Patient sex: M
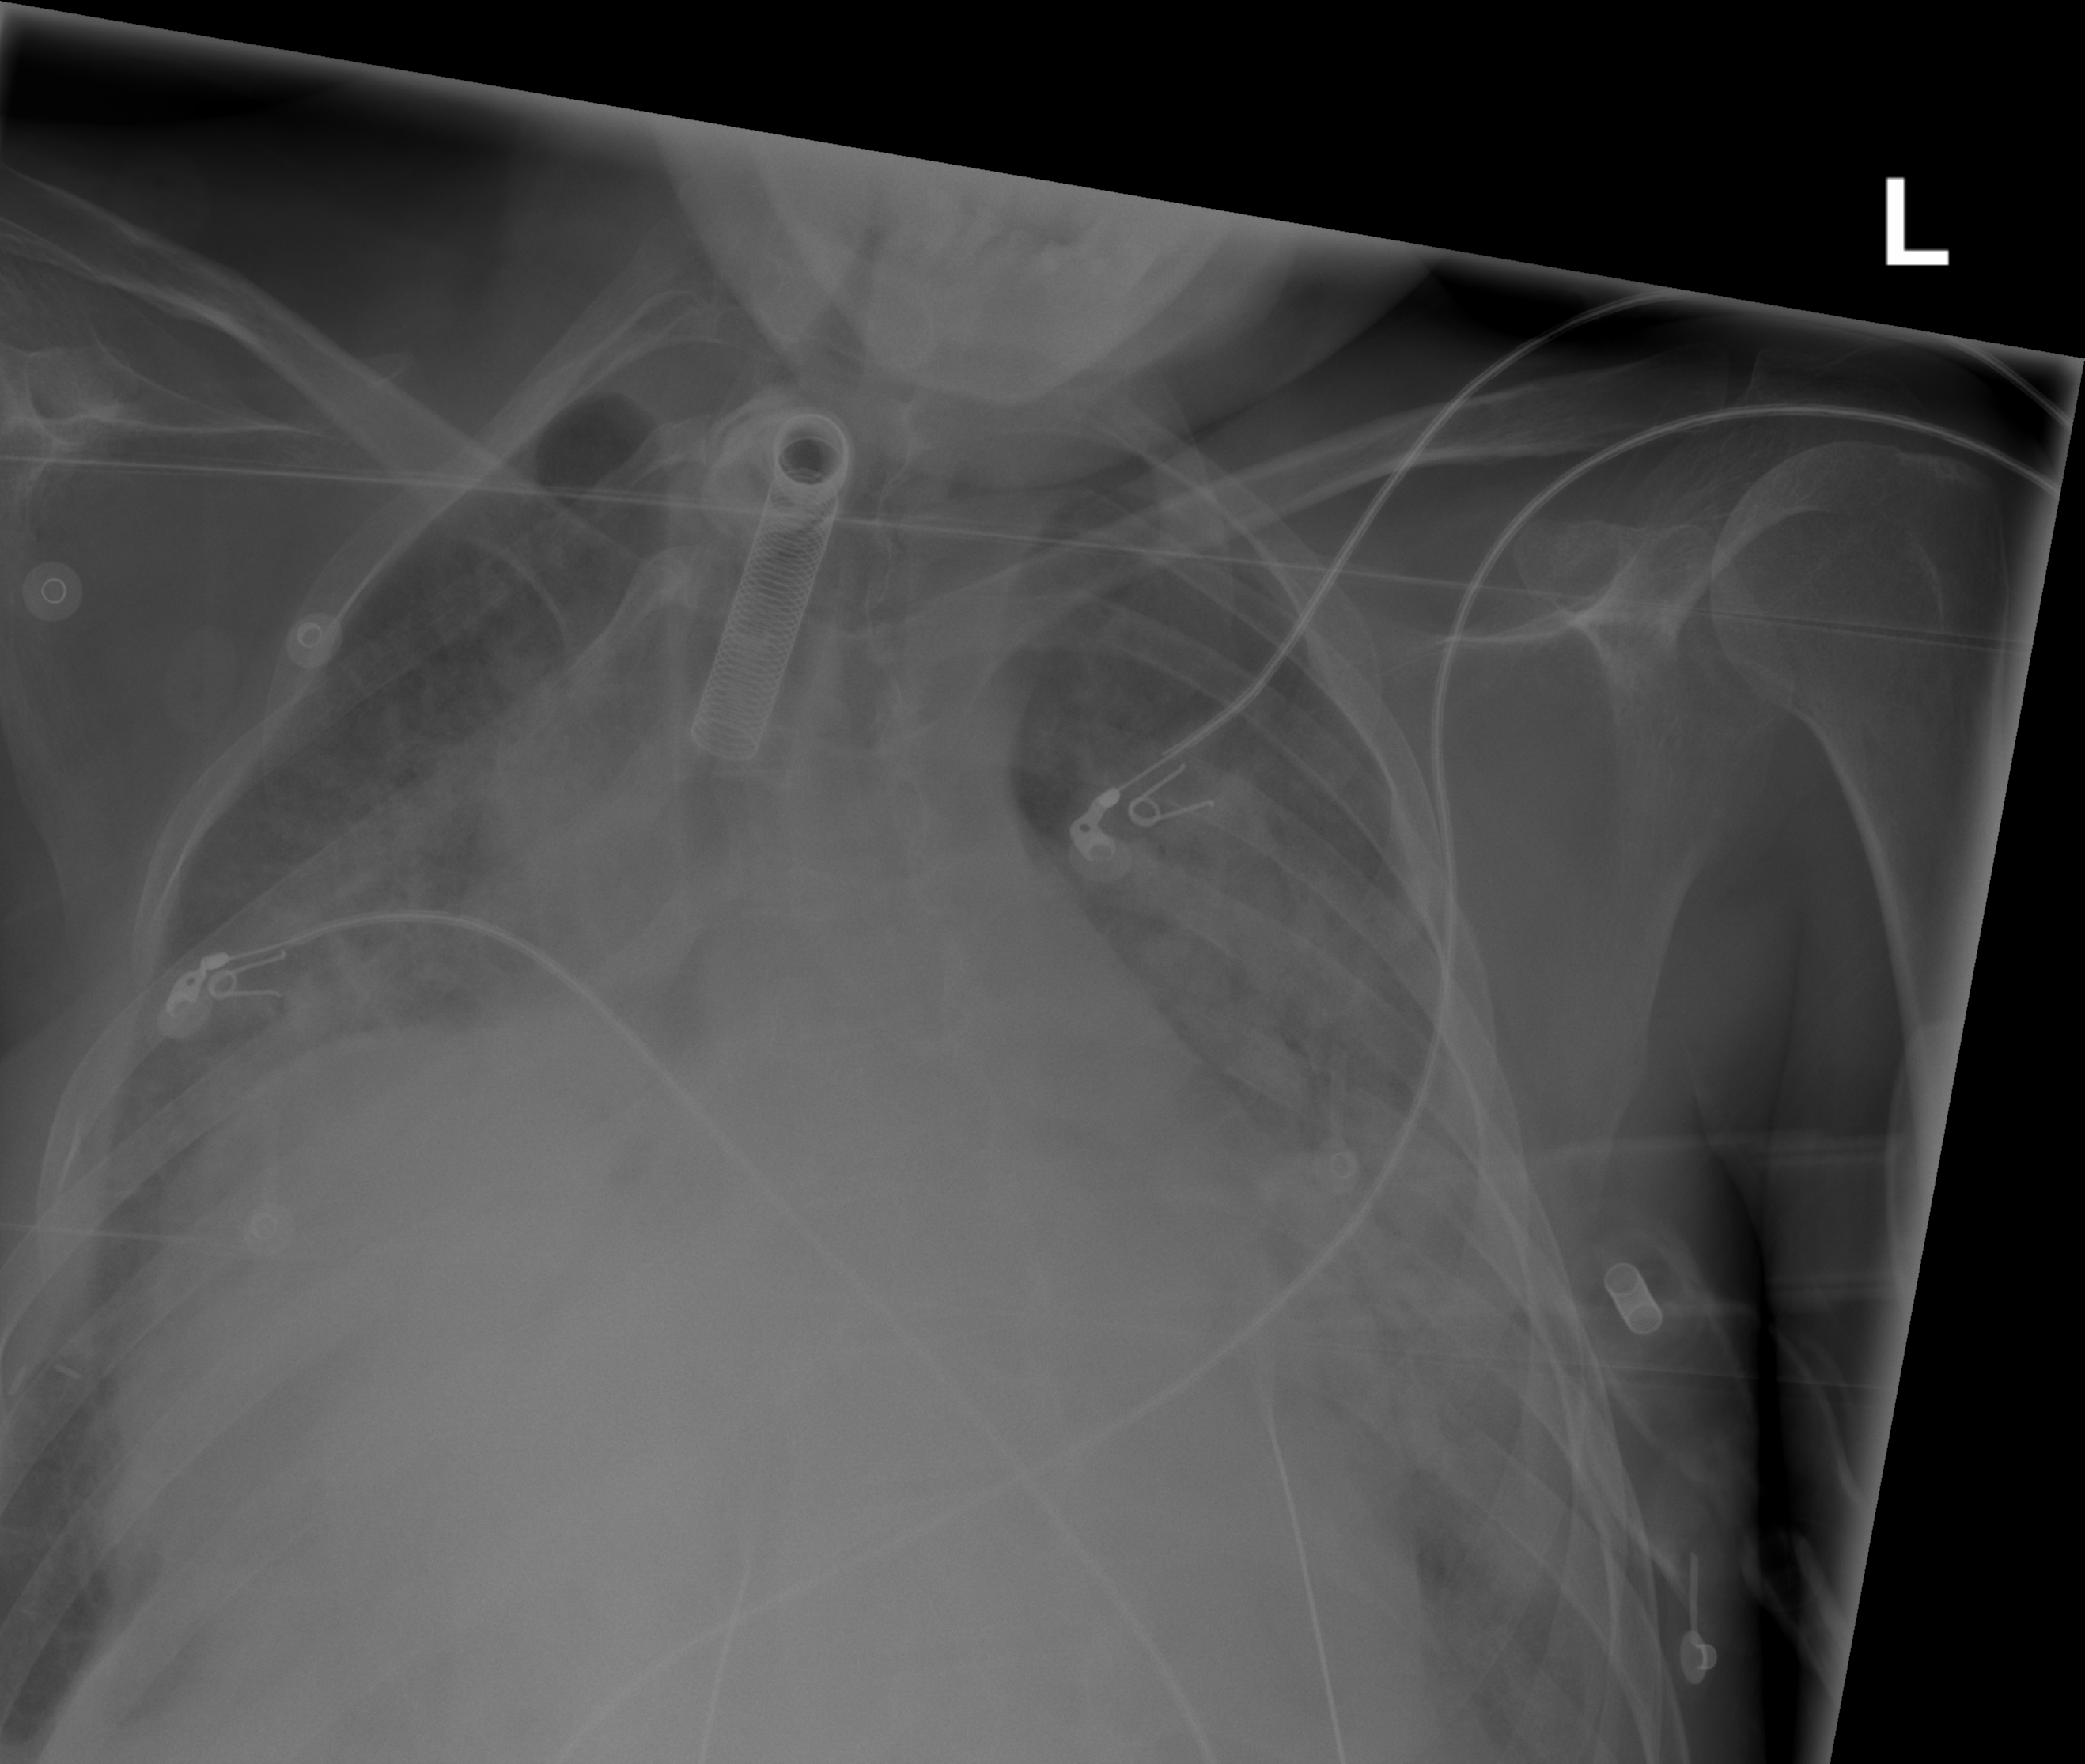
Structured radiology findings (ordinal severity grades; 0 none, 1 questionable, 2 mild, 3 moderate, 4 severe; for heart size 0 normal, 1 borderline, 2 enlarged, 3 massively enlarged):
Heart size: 3
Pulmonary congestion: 3
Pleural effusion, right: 0
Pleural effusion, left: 2
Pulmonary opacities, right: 3
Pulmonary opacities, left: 3
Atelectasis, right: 2
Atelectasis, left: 2